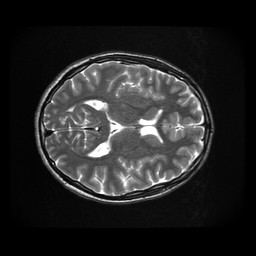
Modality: T2w
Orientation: axial
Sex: male
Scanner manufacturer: ge
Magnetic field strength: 3 T
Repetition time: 5 s
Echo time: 0.1017 s